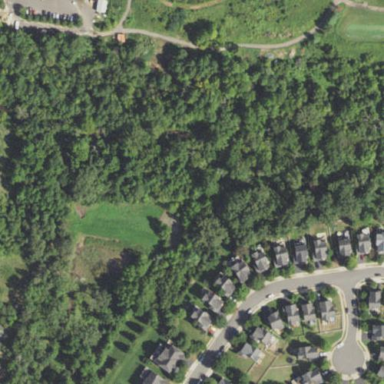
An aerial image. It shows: Golf course surrounded by greenery.